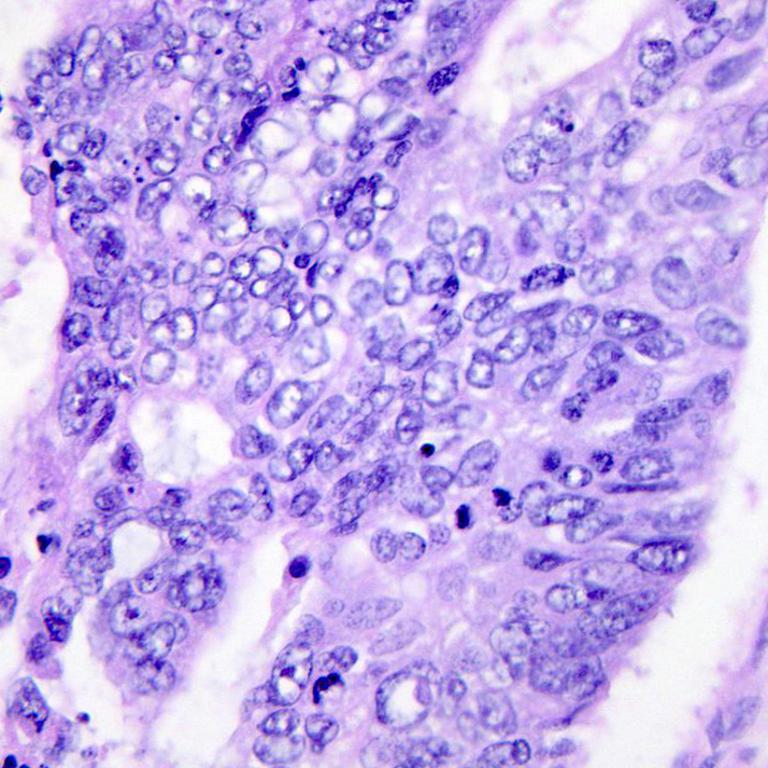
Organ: colon
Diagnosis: adenocarcinomas